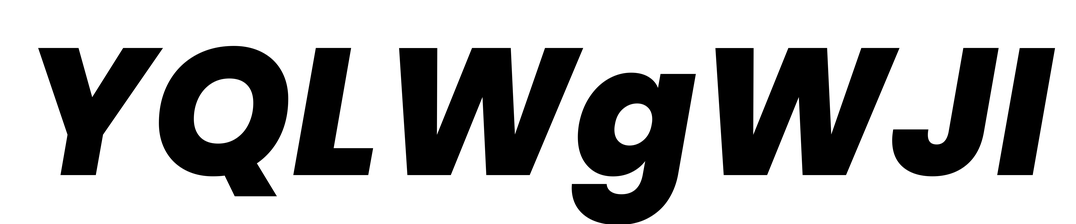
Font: Poppins-ExtraBoldItalic